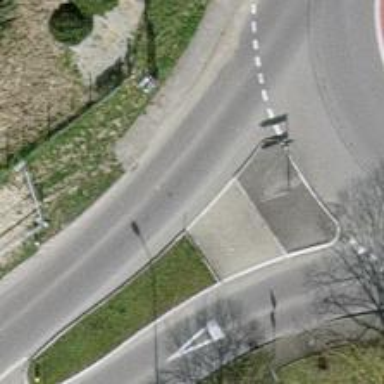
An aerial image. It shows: Kerb barrier.